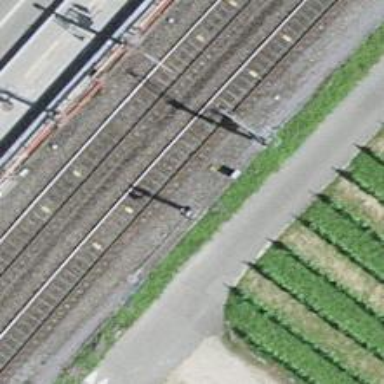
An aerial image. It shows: Railway signal.